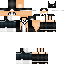
A male human skin with medium skin, wearing brown long hair dressed in a blue hoodie and black pants, featuring a closed mouth.